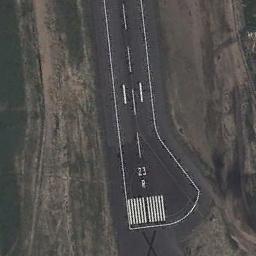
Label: runway